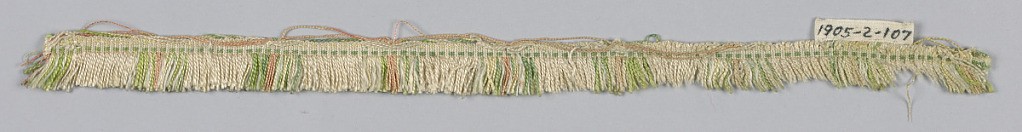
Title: Fringe
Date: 17th century
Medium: silk Technique: woven
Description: Green, pink and white fringe with a plain-woven heading and skirt threads arranged to form colored stripes.